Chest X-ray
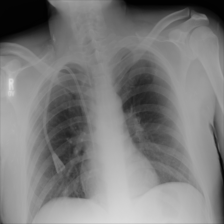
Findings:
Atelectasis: positive
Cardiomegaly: negative
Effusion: negative
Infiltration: negative
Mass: negative
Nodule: negative
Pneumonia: negative
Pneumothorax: negative
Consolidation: negative
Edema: negative
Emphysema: negative
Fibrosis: negative
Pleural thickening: negative
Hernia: negative